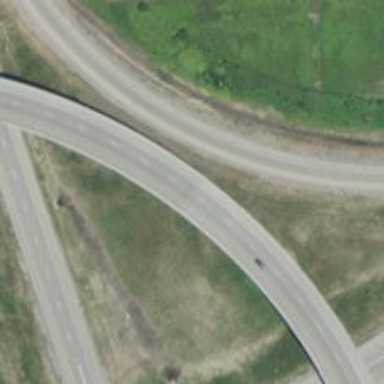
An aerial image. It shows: Bent bridge.